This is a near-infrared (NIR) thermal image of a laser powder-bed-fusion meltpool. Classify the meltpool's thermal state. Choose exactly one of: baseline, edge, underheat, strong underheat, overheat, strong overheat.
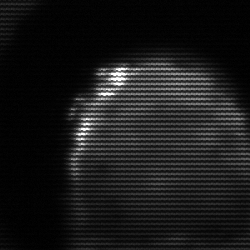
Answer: edge